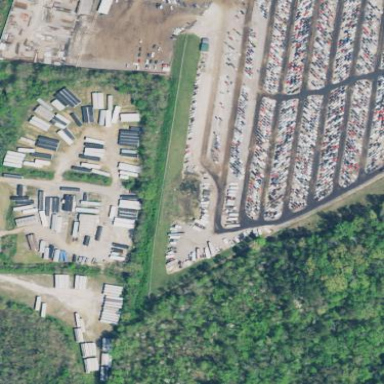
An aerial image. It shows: Industrial area designated as scrap yard.